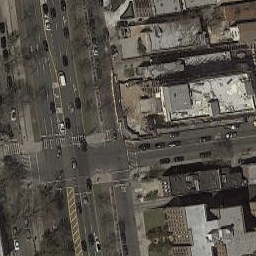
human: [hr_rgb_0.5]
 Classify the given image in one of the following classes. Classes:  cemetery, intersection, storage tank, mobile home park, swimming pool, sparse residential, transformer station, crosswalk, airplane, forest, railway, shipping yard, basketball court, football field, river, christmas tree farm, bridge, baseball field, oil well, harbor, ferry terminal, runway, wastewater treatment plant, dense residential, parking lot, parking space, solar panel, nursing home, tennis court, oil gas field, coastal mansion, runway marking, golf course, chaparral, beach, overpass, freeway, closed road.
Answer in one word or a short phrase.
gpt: intersection